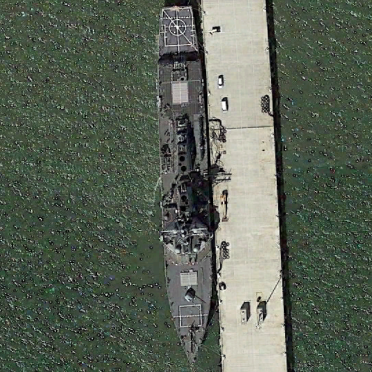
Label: destroyer